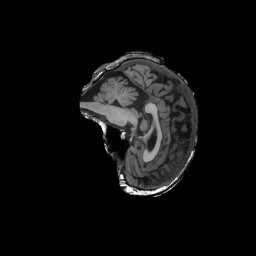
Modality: T1w
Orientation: sagittal
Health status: ill
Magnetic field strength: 3 T